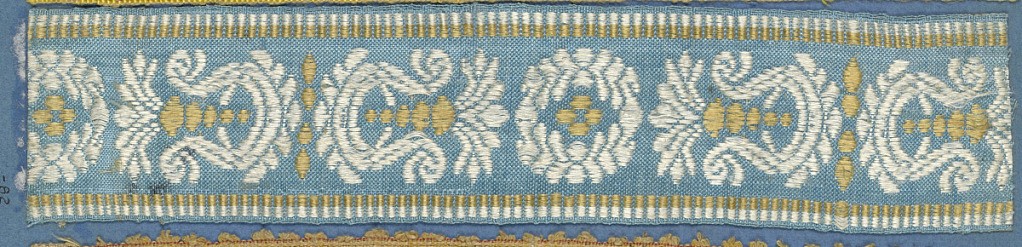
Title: Trimming
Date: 19th century
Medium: silk Technique: woven
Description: Trimming fragment in a design of alternating ornaments comprised of leaves, scrolls and dots in white and yellow on a blue ground.